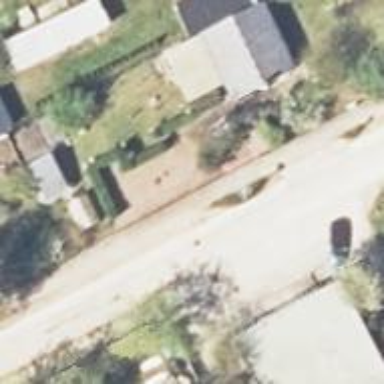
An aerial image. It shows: Residential road with concrete surface.